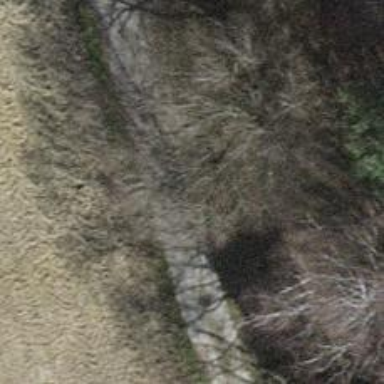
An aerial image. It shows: Gravel track of grade3 type.